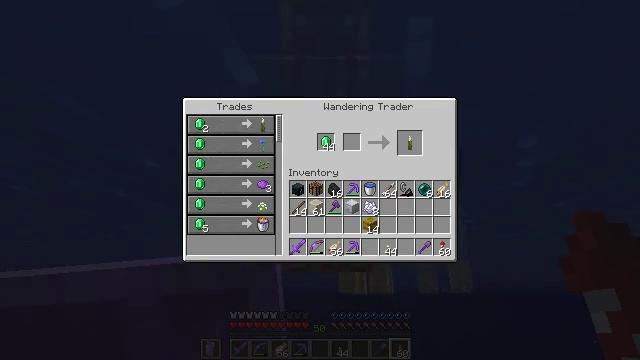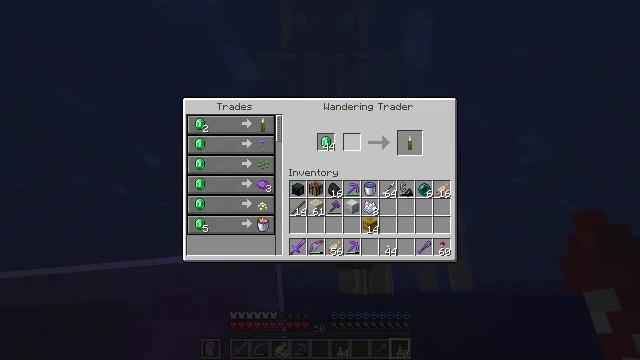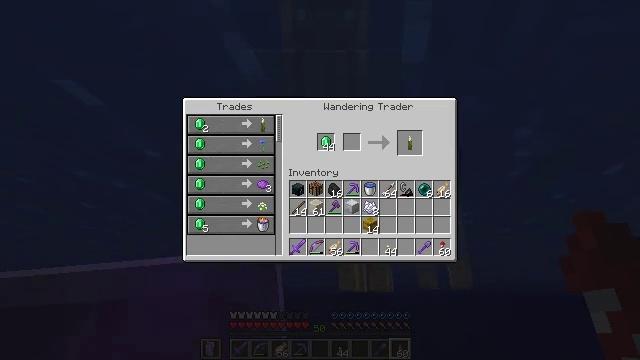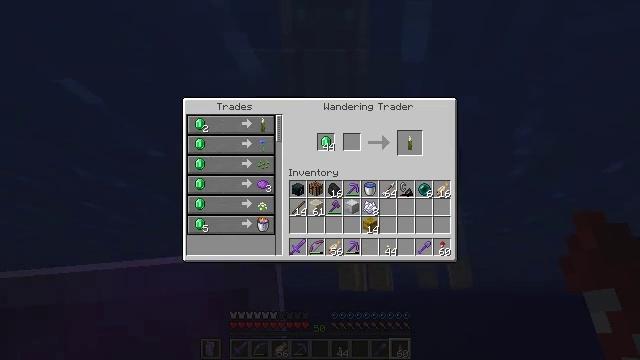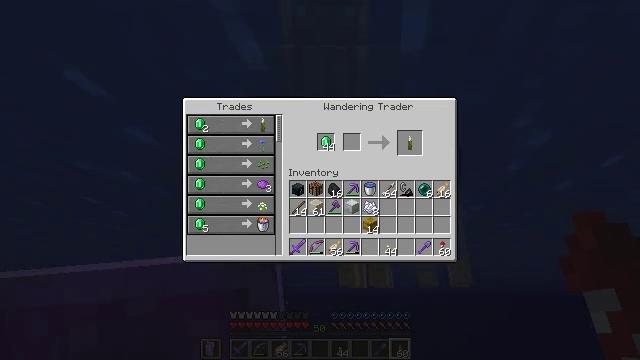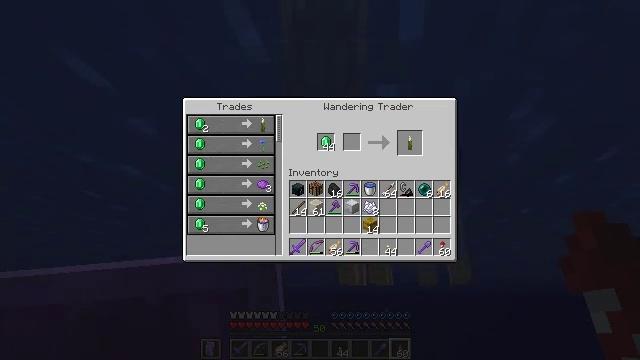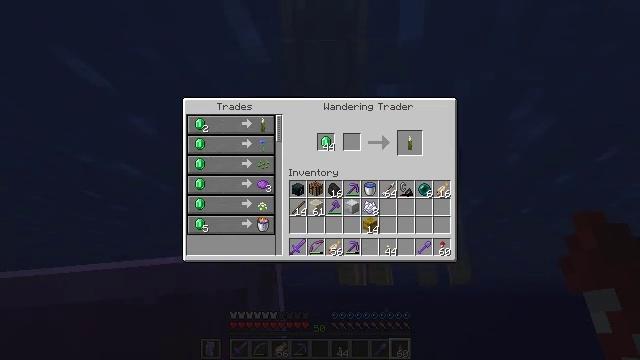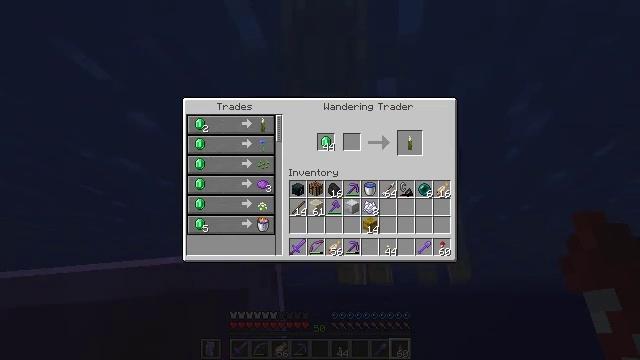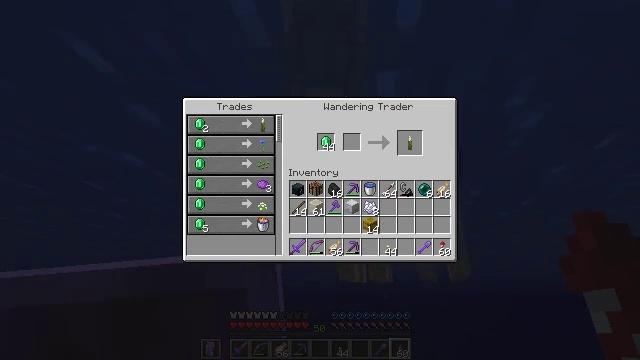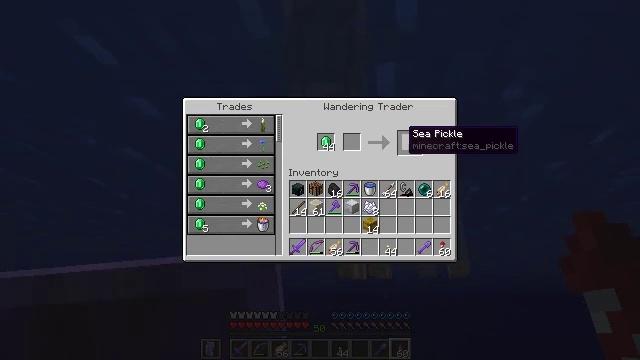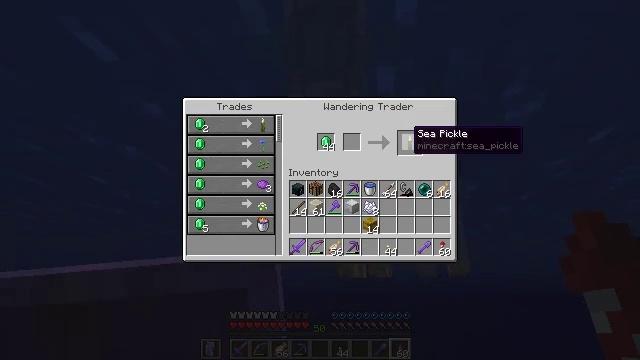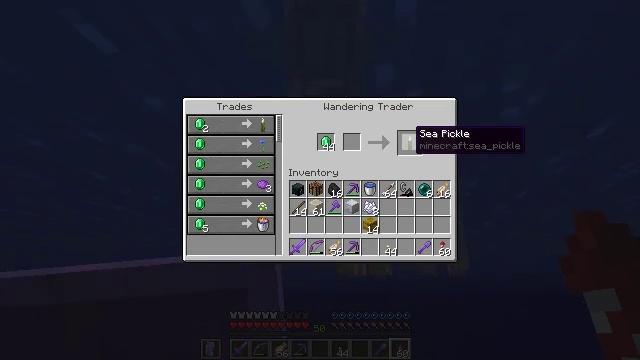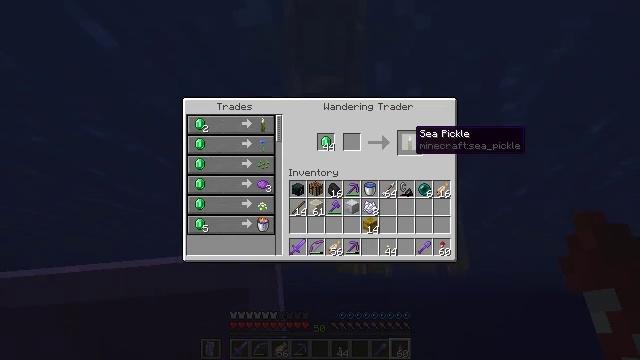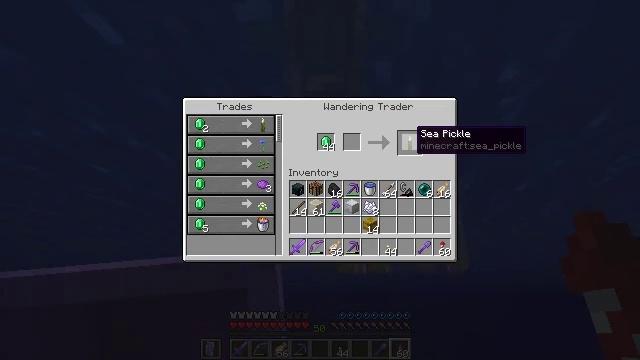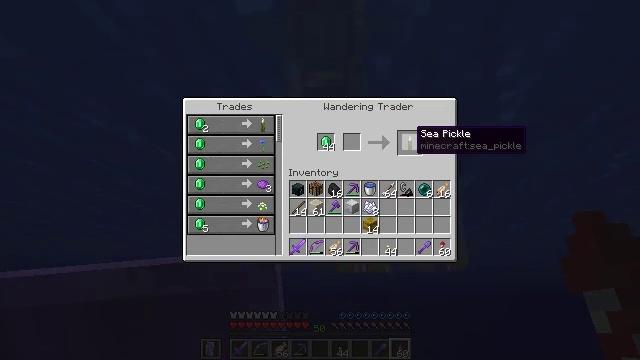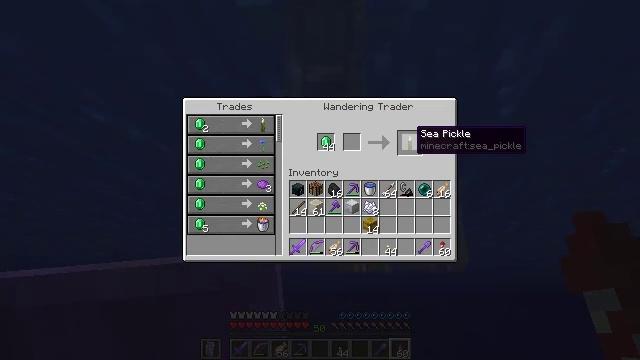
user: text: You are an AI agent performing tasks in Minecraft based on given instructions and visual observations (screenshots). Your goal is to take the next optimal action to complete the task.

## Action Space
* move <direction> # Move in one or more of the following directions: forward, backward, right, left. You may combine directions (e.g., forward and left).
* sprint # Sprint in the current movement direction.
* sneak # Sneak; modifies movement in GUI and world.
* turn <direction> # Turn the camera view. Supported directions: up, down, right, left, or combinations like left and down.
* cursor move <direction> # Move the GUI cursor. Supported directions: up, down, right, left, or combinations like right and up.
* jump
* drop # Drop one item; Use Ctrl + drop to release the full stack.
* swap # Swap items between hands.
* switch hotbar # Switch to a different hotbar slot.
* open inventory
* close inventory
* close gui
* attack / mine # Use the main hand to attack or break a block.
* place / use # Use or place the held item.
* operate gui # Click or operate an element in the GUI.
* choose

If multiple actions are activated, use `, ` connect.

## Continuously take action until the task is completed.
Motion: motion action
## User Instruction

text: Craft sea pickle in the crafting table.
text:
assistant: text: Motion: sneak, cursor move right
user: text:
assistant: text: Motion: sneak, cursor move right
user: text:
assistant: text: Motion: sneak
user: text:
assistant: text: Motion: sneak
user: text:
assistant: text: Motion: sneak
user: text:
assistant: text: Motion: sneak
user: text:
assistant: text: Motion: sneak
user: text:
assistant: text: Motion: sneak
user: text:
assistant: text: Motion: sneak, cursor move right
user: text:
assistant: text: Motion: no_op
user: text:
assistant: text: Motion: no_op
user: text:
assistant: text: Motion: no_op
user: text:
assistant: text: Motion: no_op
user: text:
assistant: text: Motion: no_op
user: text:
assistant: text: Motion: no_op
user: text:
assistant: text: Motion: no_op
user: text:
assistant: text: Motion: no_op
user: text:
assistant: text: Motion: no_op
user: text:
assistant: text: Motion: no_op
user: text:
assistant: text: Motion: no_op
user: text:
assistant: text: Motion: sneak
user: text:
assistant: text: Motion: sneak
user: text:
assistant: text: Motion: sneak, operate gui
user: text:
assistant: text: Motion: sneak, operate gui
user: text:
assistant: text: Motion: sneak, operate gui
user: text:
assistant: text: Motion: sneak, operate gui
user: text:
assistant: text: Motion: sneak
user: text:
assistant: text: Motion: sneak